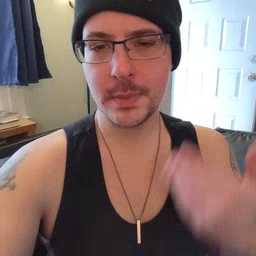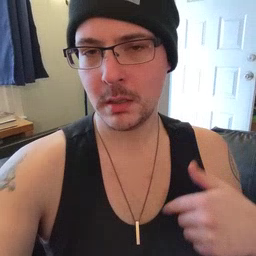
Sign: beside